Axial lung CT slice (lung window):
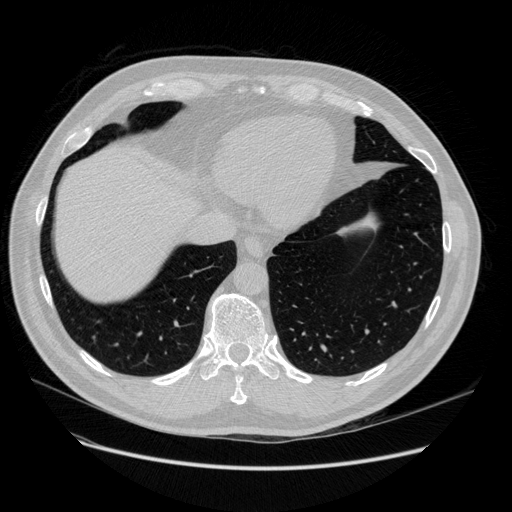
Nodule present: no